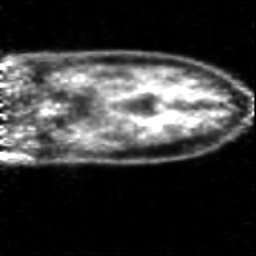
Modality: PET
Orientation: coronal
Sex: female
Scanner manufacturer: siemens